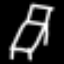
Label: chair